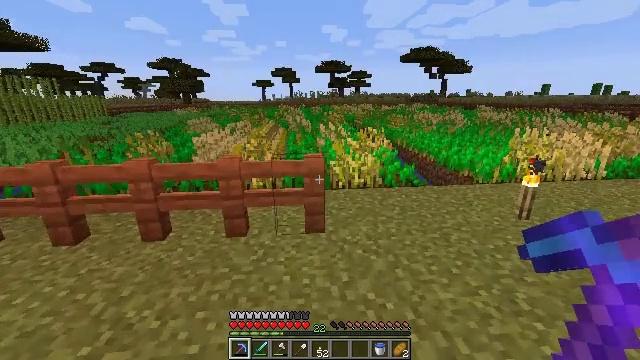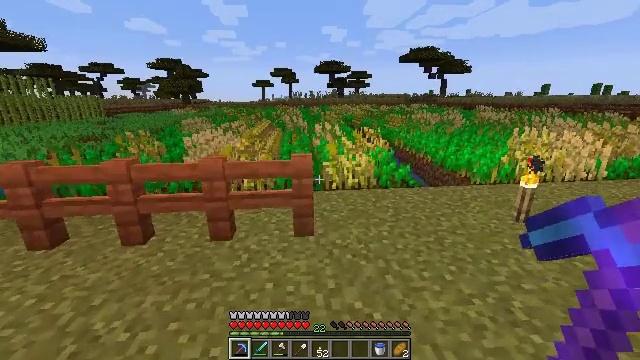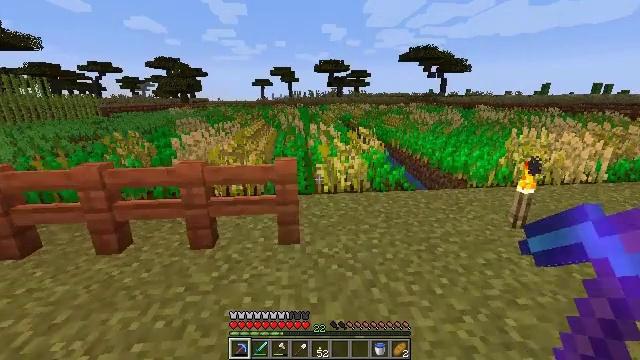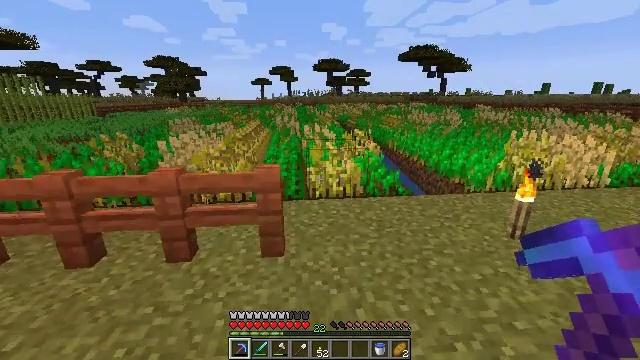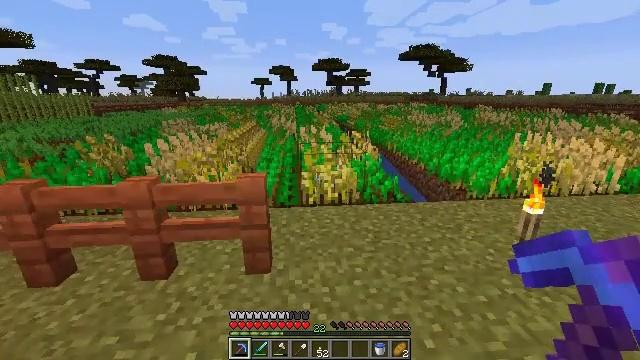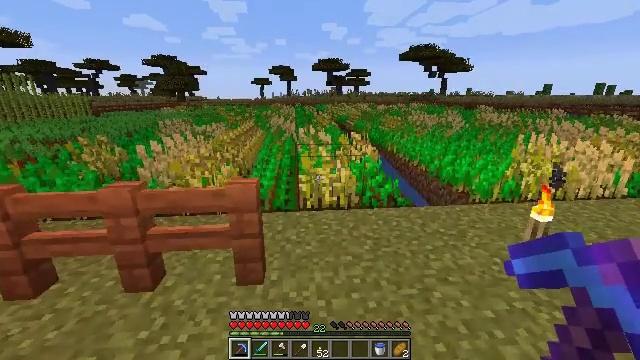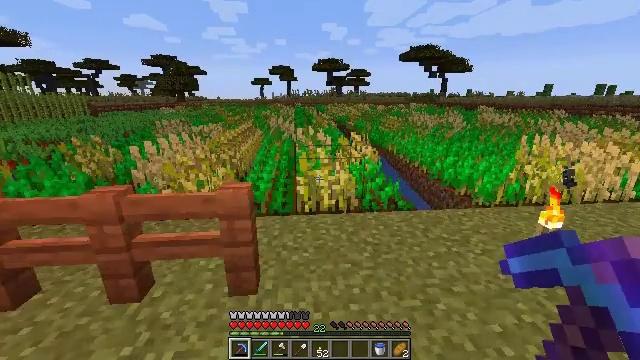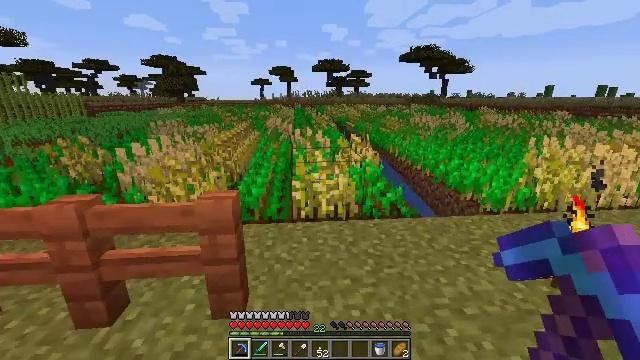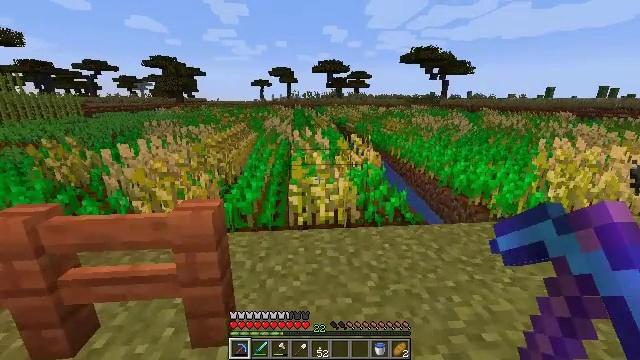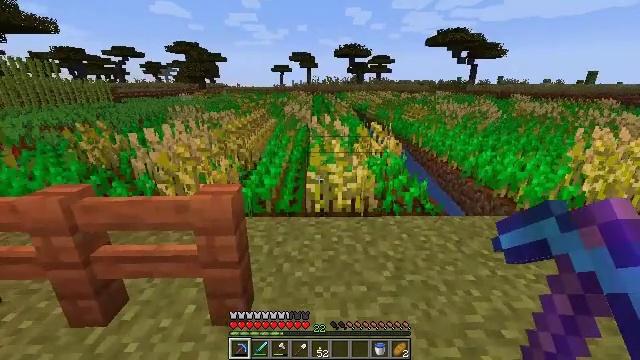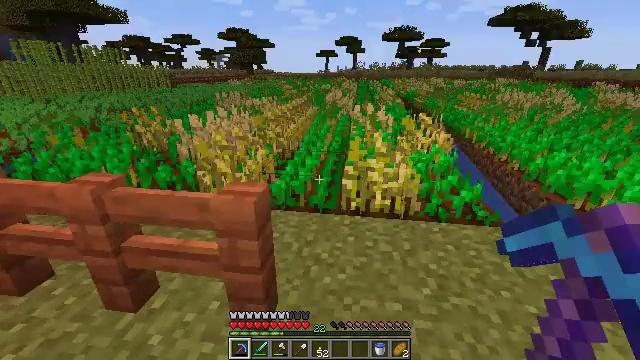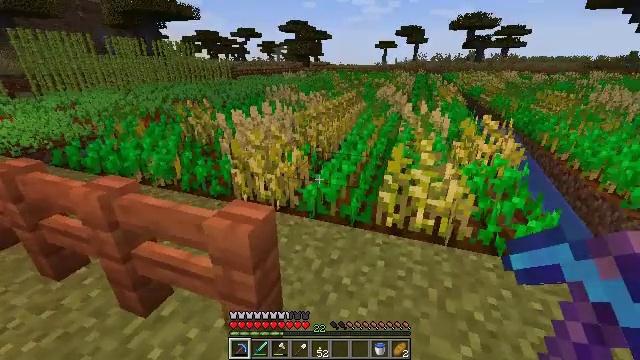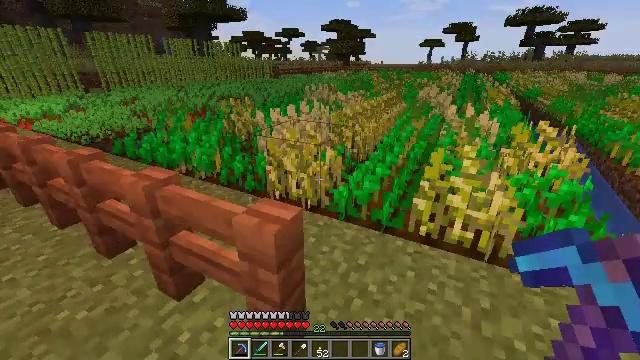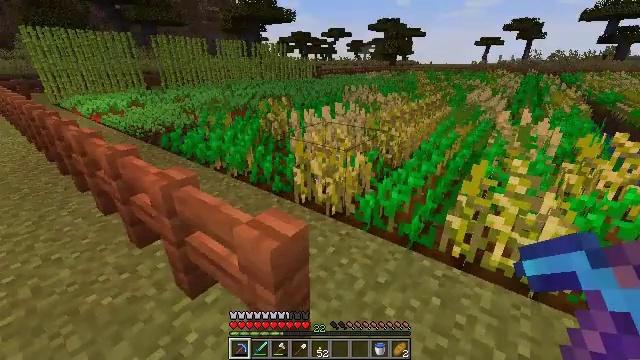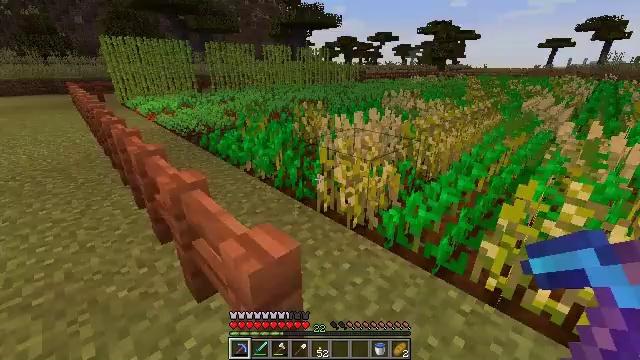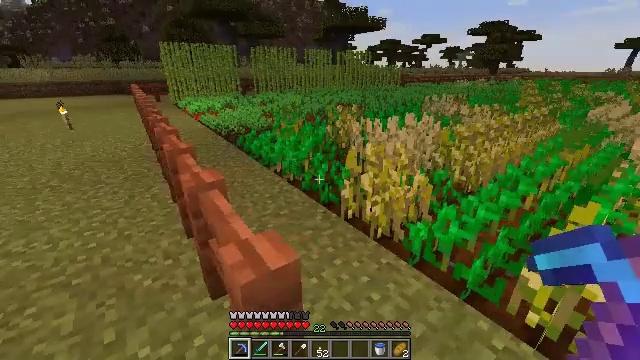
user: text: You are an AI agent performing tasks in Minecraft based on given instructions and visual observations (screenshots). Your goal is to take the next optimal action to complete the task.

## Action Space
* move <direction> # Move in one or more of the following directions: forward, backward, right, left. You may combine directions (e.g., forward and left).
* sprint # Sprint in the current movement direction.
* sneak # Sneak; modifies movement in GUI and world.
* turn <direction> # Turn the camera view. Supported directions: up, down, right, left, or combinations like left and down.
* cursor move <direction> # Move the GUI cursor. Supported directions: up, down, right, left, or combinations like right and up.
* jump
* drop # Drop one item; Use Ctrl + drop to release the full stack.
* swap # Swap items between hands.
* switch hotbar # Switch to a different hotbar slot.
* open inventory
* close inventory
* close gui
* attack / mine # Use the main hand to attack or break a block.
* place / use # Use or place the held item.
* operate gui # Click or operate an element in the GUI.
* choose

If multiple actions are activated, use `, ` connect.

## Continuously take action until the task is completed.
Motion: motion action
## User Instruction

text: Cut down the sugar cane stalks.
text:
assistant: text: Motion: move forward and move right
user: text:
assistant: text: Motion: move forward and move right
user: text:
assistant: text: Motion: move forward
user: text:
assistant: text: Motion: move forward
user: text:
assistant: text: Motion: move forward
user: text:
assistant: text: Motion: move forward
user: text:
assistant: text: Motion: move forward
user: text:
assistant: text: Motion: move forward
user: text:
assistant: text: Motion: move forward, turn left and down
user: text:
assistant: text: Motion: move forward and move right, turn left and down
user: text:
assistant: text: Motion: move forward and move right, turn left and down
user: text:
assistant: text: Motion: move forward and move right, turn left
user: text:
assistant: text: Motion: move forward and move right, turn left
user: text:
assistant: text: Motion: move forward and move right, turn left
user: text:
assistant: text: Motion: move forward, turn left
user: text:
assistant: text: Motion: move forward, turn left
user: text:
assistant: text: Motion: move forward, turn left
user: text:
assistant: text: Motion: move forward, turn left
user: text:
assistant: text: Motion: move forward, turn left
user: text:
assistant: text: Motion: move forward, turn left
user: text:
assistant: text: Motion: move forward, turn left
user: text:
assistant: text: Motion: move forward, turn left
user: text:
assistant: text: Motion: move forward, turn left
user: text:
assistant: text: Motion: move forward
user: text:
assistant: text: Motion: move forward
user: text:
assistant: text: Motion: move forward
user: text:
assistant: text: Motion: move forward
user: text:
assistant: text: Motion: move forward
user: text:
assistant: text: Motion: move forward
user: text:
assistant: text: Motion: move forward